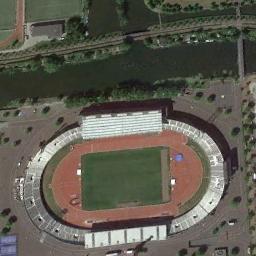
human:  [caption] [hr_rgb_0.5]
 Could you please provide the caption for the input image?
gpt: Many trees are near the stadium .

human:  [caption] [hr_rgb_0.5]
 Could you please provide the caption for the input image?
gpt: The stadium looks like an oval and is surrounded by a blue roof .

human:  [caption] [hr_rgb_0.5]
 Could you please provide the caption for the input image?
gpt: The stadium is on the bare land next to a river .

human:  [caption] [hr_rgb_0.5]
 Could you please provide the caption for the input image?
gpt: Oval stadium next to the river .

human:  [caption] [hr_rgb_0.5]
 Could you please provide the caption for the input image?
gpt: The stadium is beside a river .